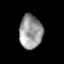
Tissue: prostate
Cell type: Epithelial cells
Senescence score: 0.3214
Nuclear area (px): 759
Mean DAPI intensity: 153.206